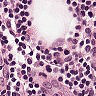
Metastatic tissue present: no